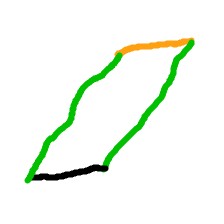
Shape: parallelogram